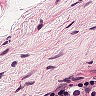
Metastatic tissue present: no